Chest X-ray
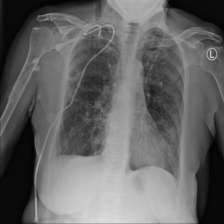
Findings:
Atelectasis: negative
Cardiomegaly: negative
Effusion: negative
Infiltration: negative
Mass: negative
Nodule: positive
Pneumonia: negative
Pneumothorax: negative
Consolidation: negative
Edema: negative
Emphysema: negative
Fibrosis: negative
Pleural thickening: negative
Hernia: negative